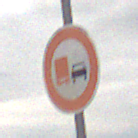
Verkehrszeichen: UeberholverbotKraftfahrzeuge
Umgebung: Outdoor, Nature
Tageszeit: MorningAfternoon
Wetter: Overcast
Licht: Natural
Jahreszeit: NotSpecified
Kontrast: LowContrast